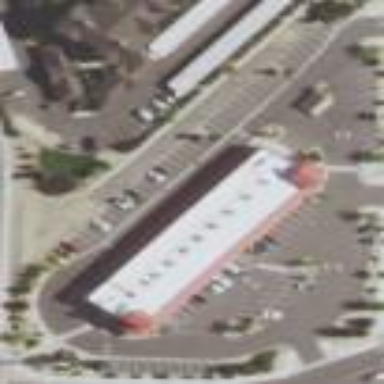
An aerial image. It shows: Retail area.